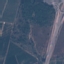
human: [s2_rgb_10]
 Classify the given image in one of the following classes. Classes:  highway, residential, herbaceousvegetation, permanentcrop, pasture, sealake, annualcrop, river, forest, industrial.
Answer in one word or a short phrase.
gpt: Highway